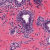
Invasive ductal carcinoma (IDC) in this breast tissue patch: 0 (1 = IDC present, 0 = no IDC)